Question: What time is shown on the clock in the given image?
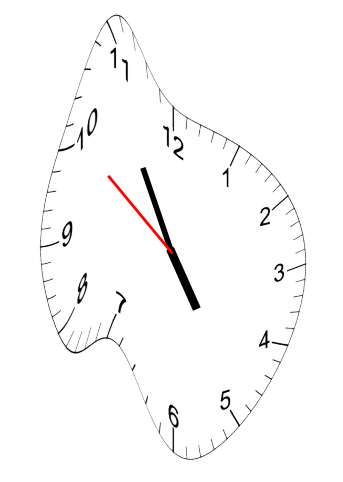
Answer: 04:54:51